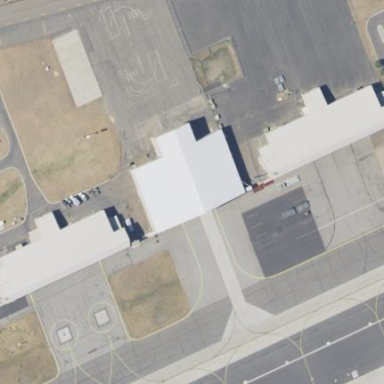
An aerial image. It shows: Building that is hangar at the airport.